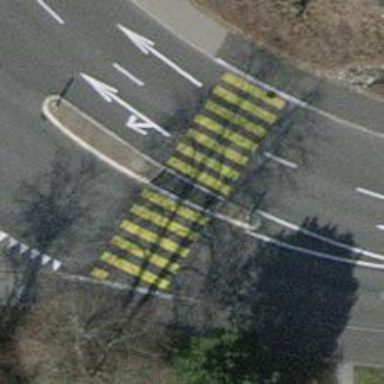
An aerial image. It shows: Uncontrolled crossing with central island on the road.